Question: I am loading images of various sizes and dimensions into my website.
Chrome, Opera and Safari all stretch the image so, that it doesn't look unnaturally stretched or skewed.
Firefox keeps the width of the original image and sets the image height to 100px.
This results in '50x100', '150x100' and '2000x100' images.

On the left side you see Chrome, on the right one you see Firefox.
I want all images to be exactly 100px high.
The image class looks like this
'''
img.image-message {
padding-bottom: 2px;
height: auto;
width: auto;
max-height: 100px;
max-width: 100%;
}
'''
Setting only 'height' and 'width' doesn't change a thing:
'''
img.image-message {
padding-bottom: 2px;
height: 100px;
width: auto;
}
'''
View live example at <URL>.
You can use this user to login:
'''
Username: test_t
Password: meta_hill_t
'''
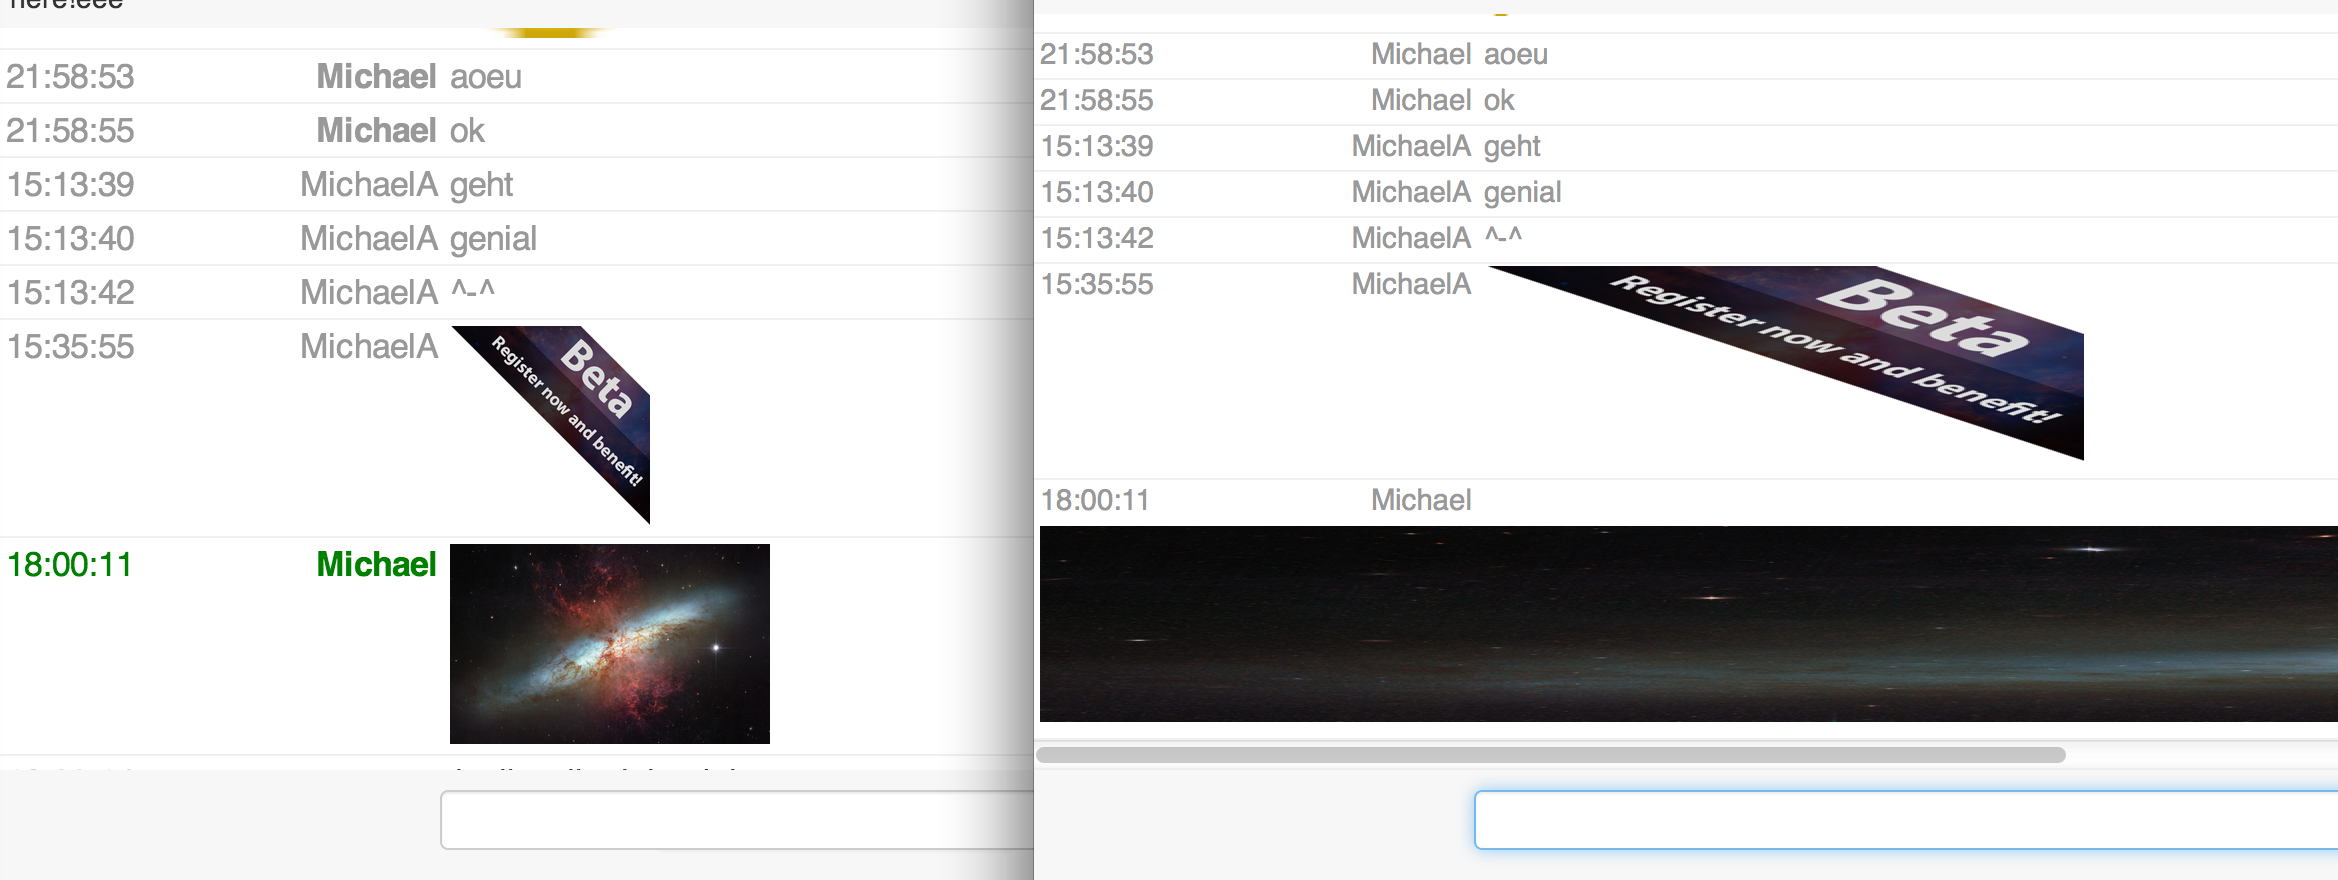
Answer: Hm, I think I've identified the root of your problem in the CSS. It actually isn't directly a style of the '' element, which is what made it so hard to pin down. It lies in this definition in chat.css:
'''
#chat .chat-entry > .chat-entry-message {
display:-webkit-box;
display:-moz-box;
display:-o-box;
display:box;
padding: 3px;
word-wrap: break-word;
}
'''
The problem you see in Firefox relates to the 'display: -moz-box', which, as <URL> of the styled element to grow to fill their parent. Changing the definition to something like:
'''
#chat .chat-entry > .chat-entry-message {
display: block;
padding: 3px;
word-wrap: break-word;
}
'''
will fix the observed problem, though I'm not sure if all those variants of 'display: box' were there for some other purpose. (So I can't say if this fix will affect anything else.) Anyways, hope this is what you were looking for! If not, let me know and I'll be happy to try helping further!